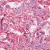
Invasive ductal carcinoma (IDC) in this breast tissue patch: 0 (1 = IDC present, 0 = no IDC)